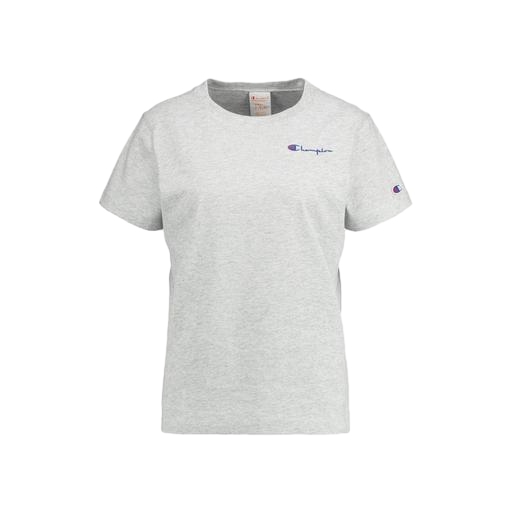
mid t-shirt, regular t-shirt, classic tee, white background